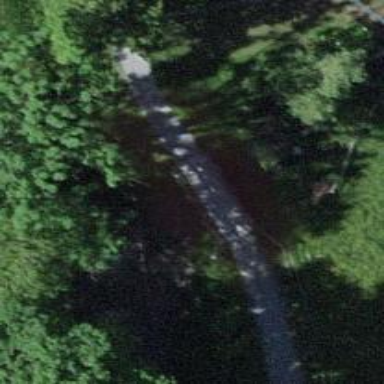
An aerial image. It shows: Path on bridge.